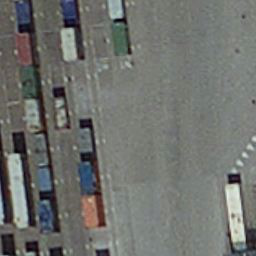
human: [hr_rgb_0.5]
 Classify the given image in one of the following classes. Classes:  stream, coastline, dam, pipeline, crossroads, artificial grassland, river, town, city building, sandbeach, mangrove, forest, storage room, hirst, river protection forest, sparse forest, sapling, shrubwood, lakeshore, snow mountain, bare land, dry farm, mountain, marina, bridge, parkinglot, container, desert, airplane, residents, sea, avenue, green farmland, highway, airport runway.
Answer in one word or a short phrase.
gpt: container